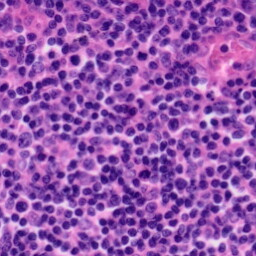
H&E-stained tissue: Tonsil